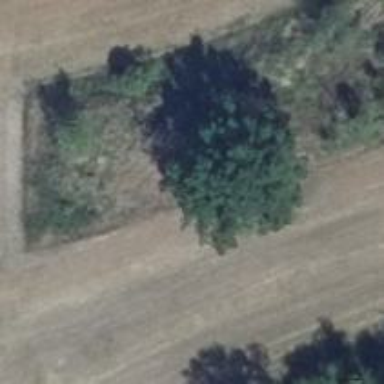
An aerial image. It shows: Hunting stand.